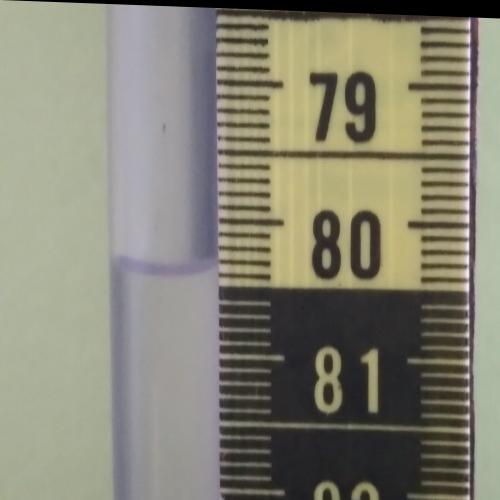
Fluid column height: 80.4 cm